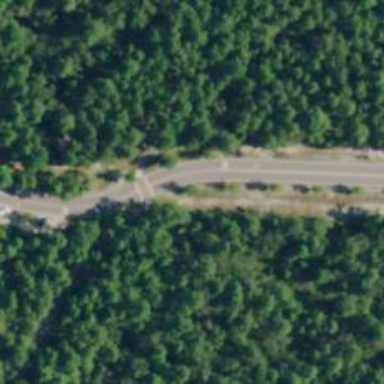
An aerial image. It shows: Marked crossing on asphalt cycleway.